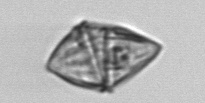
Label: Gyrodinium